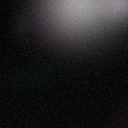
Screen state: off